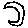
Label: moon